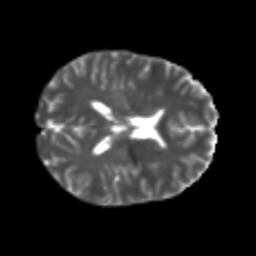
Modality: T2w
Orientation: axial
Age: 22
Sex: female
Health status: healthy
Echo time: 0.074 s